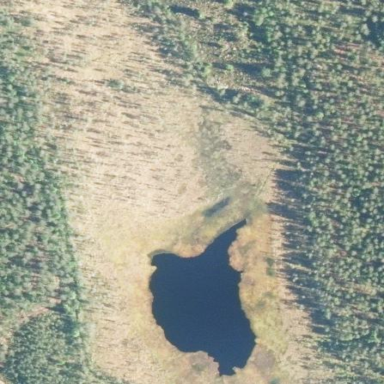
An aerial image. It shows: Beautiful lake surrounded by nature.